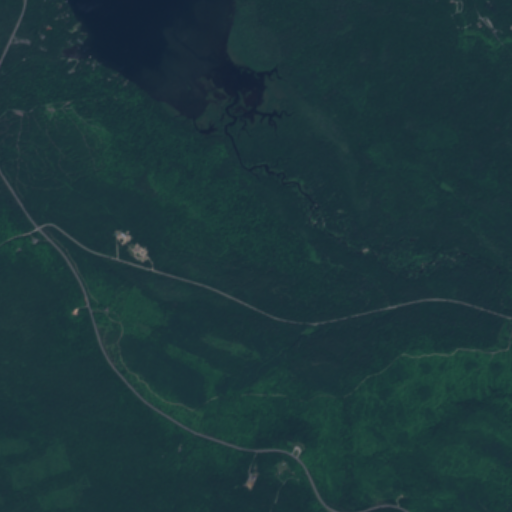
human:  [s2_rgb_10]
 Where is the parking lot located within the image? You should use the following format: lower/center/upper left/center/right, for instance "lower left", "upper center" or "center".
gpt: The parking lot is located in the upper right of the image.
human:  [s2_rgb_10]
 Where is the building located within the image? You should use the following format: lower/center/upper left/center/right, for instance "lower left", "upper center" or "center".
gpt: There is no building in the image.